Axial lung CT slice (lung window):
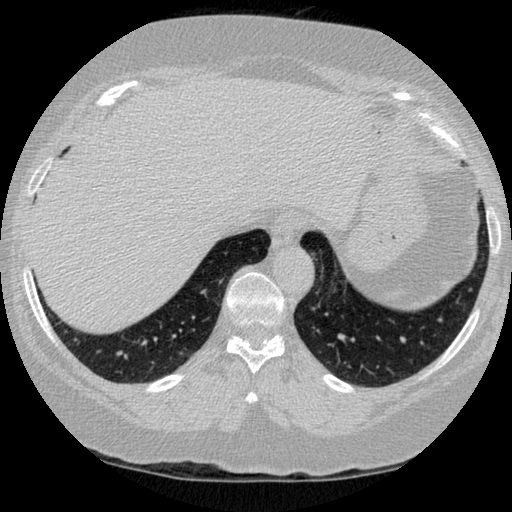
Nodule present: no